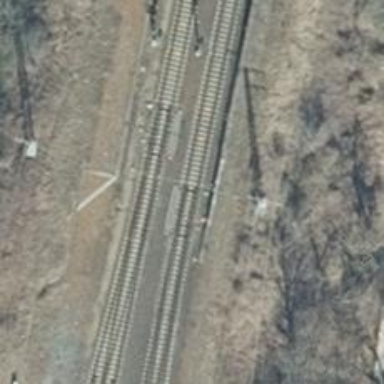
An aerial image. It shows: Railway switch.